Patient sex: M
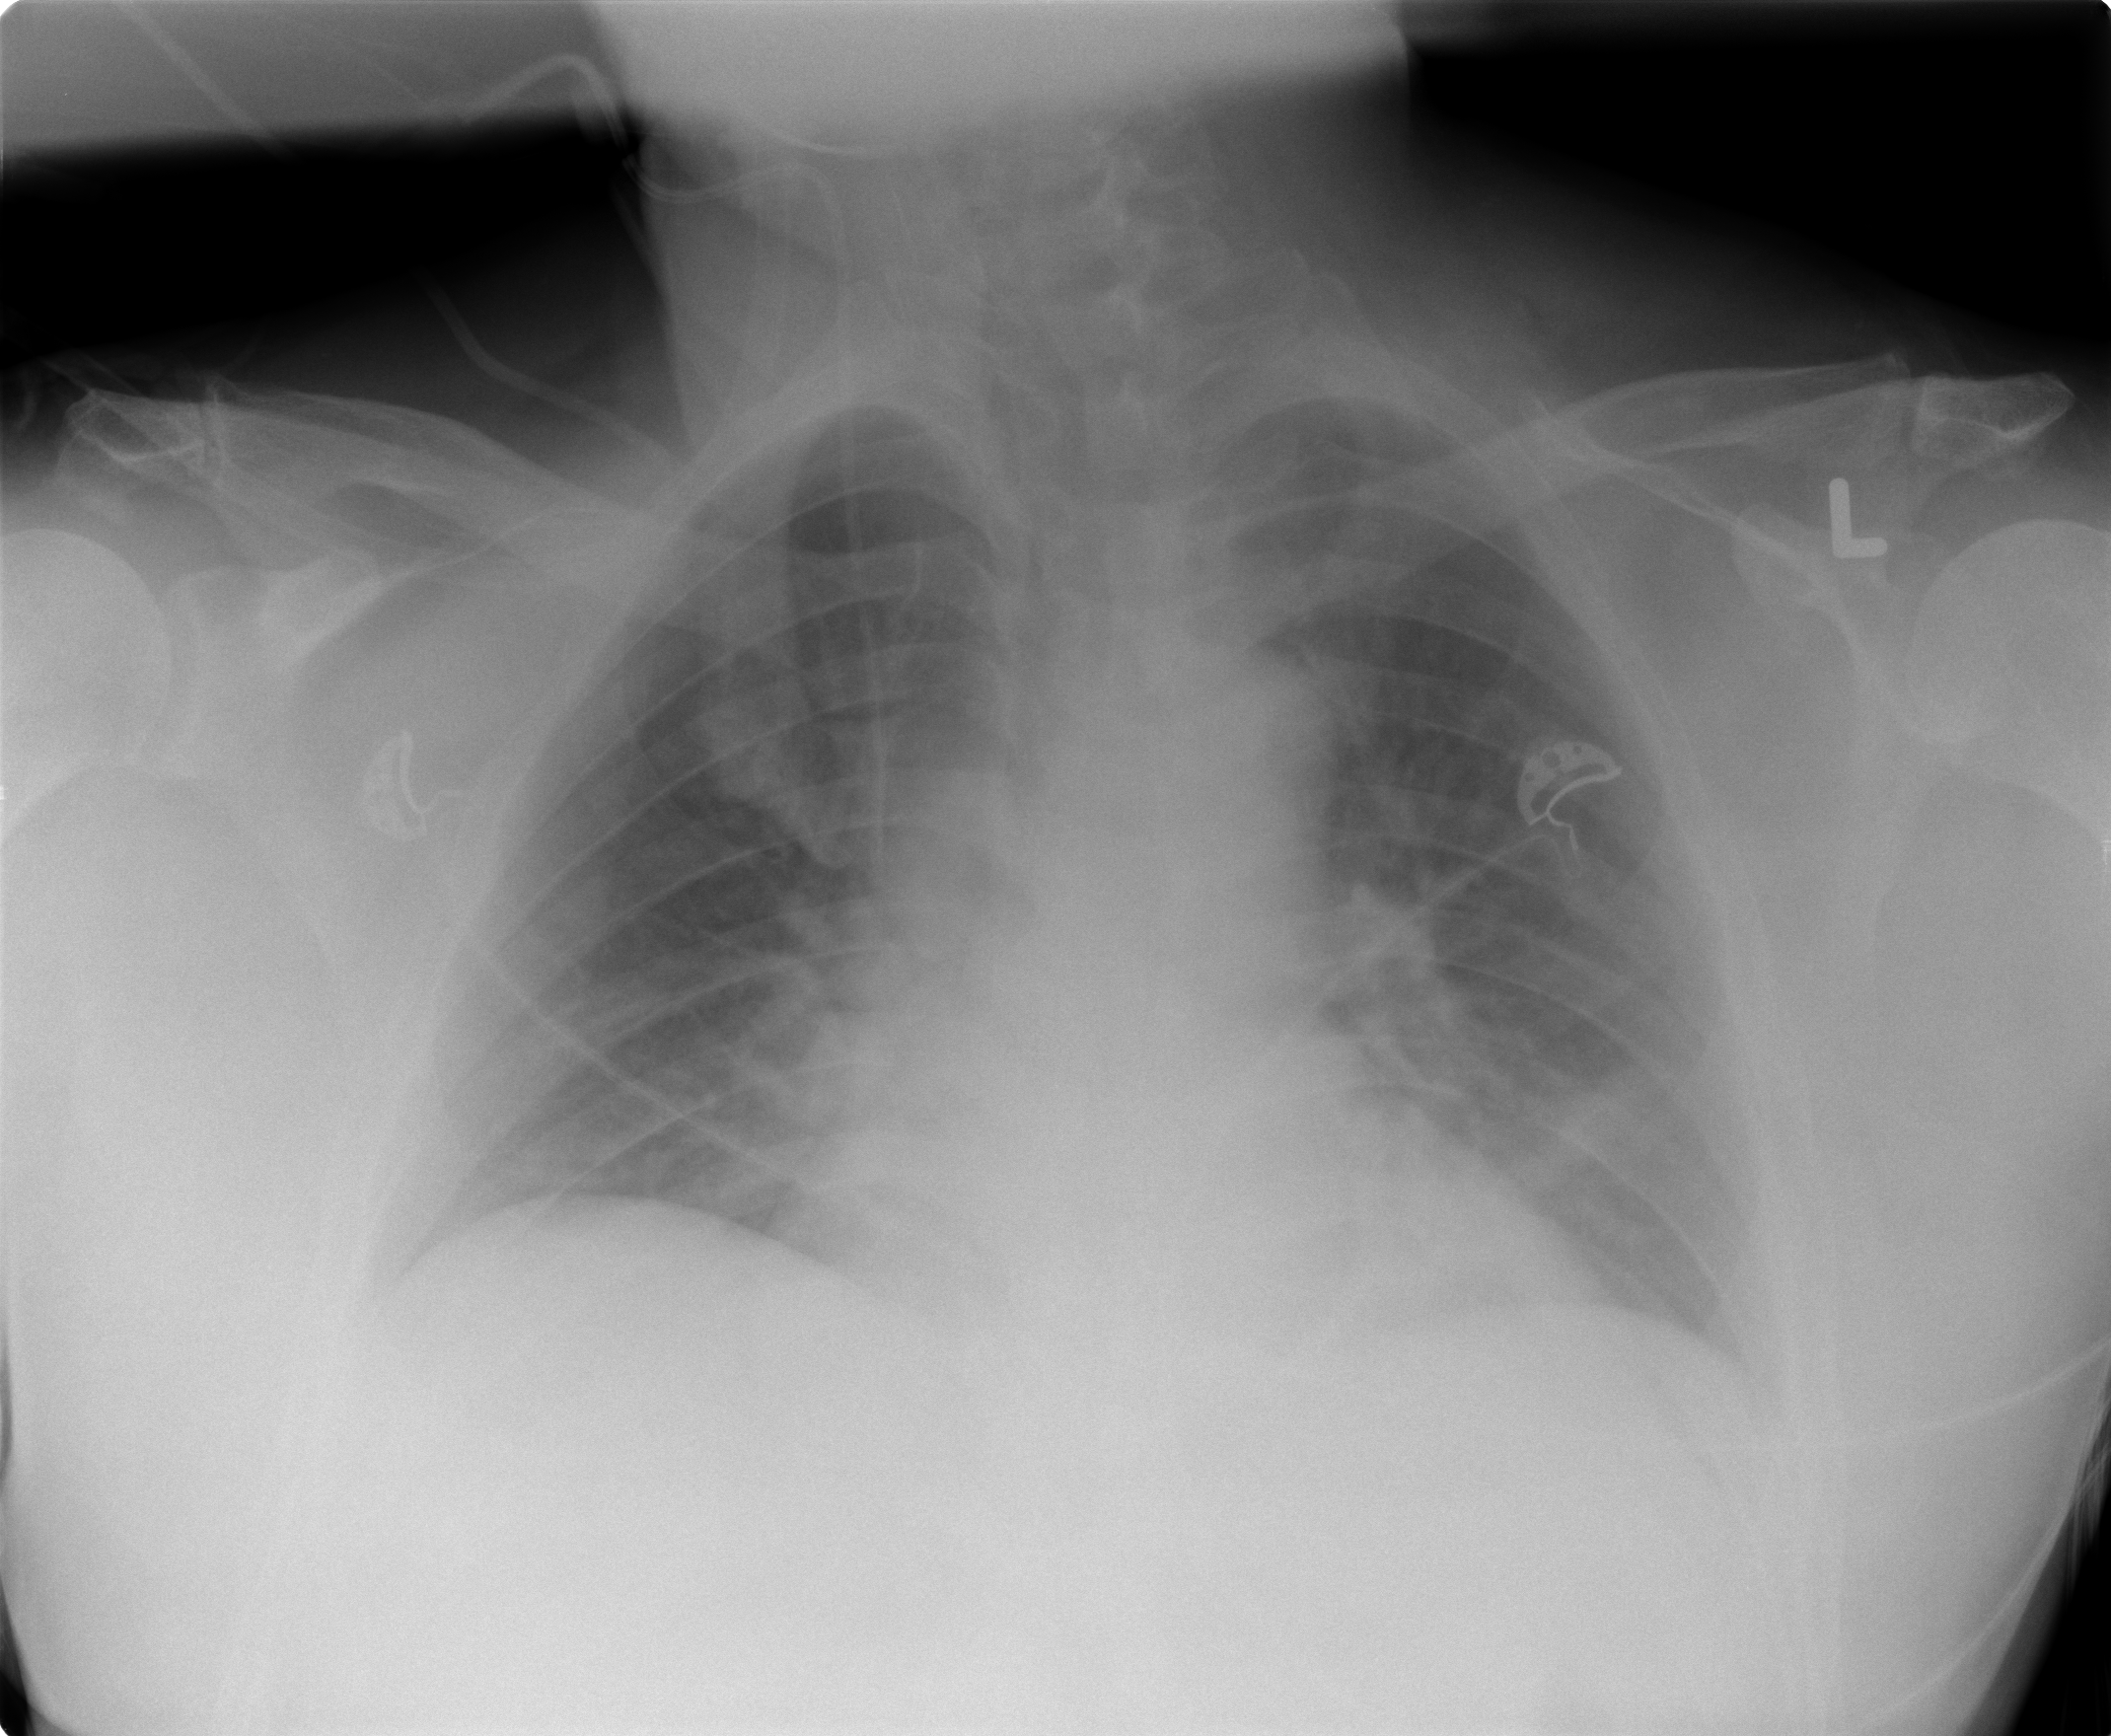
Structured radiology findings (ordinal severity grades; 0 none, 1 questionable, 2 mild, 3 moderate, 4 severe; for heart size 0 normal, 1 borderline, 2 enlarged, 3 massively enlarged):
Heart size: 0
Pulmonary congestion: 2
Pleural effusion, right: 0
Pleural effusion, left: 0
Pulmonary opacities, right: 0
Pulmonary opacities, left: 0
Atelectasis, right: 0
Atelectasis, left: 0